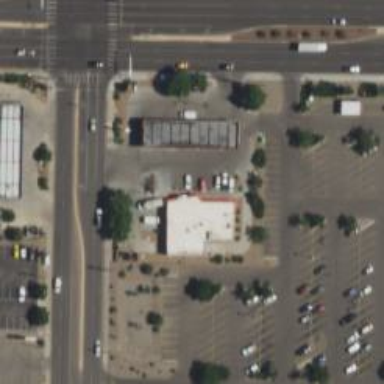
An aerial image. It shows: Convenience shop.